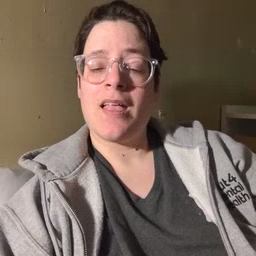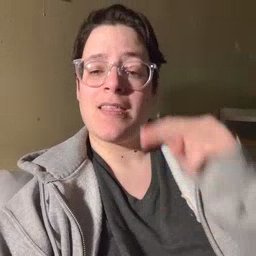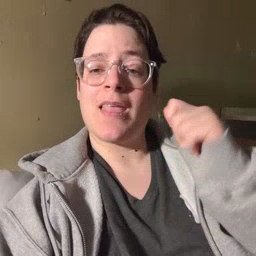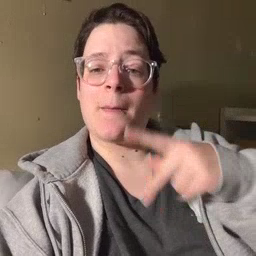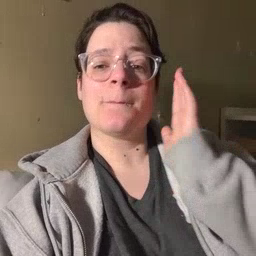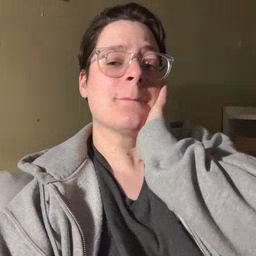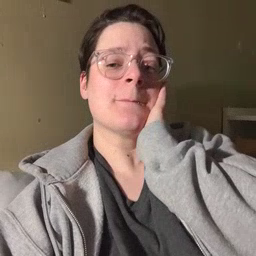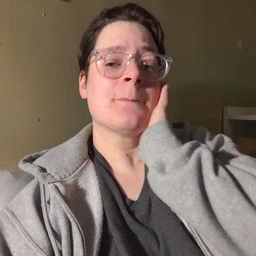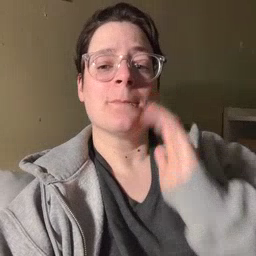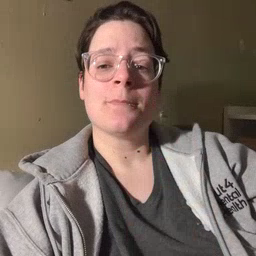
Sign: nap